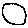
Label: circle